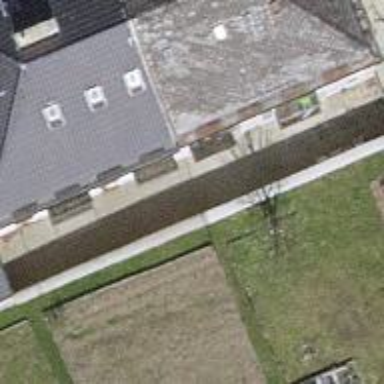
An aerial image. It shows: Wall is shown in the image.